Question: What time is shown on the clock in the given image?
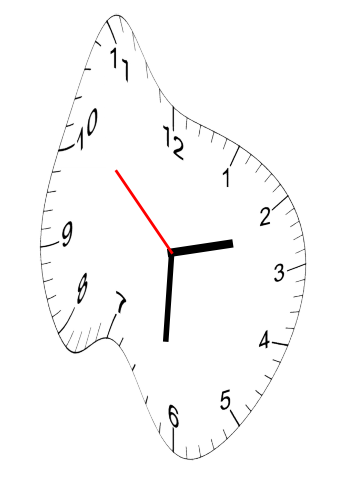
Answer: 02:30:52